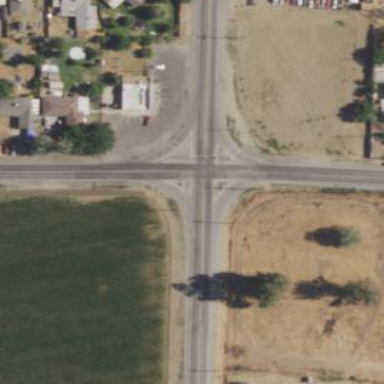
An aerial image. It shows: Road with stop sign.